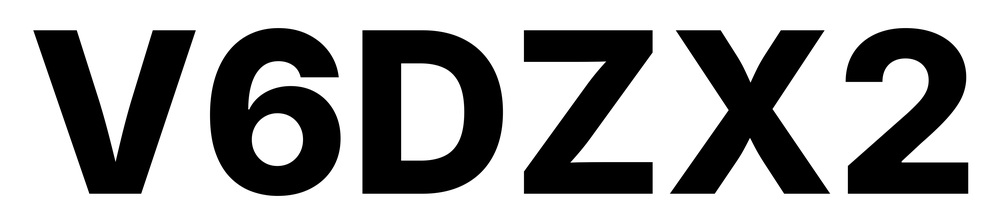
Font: Inter_ExtraBold